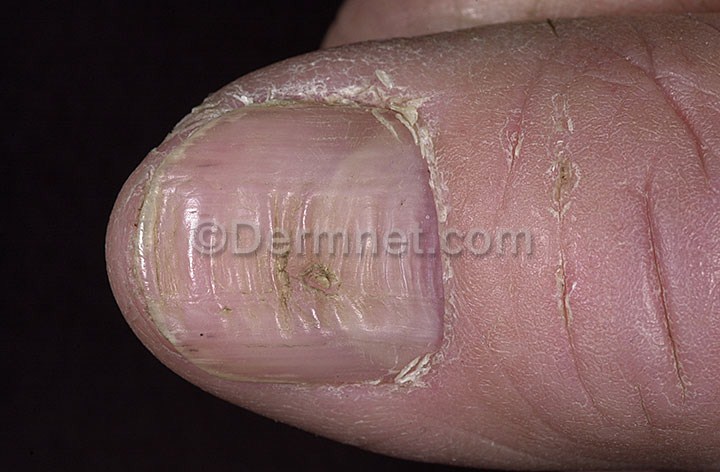
Disease: Nail Fungus and other Nail Disease